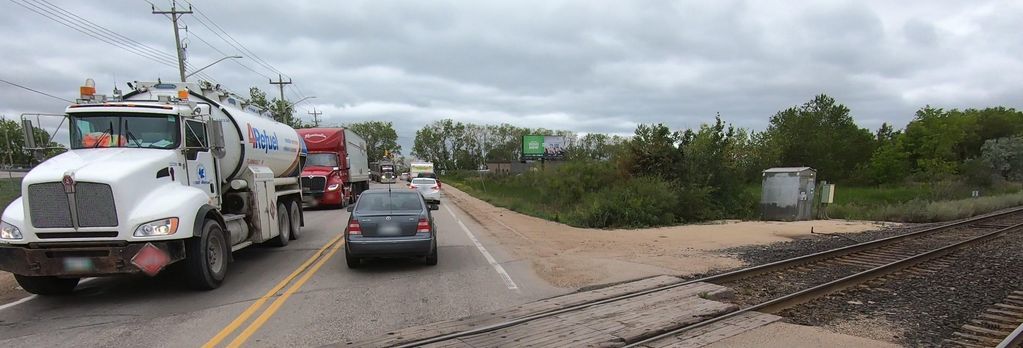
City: winnipeg